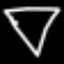
Label: diamond